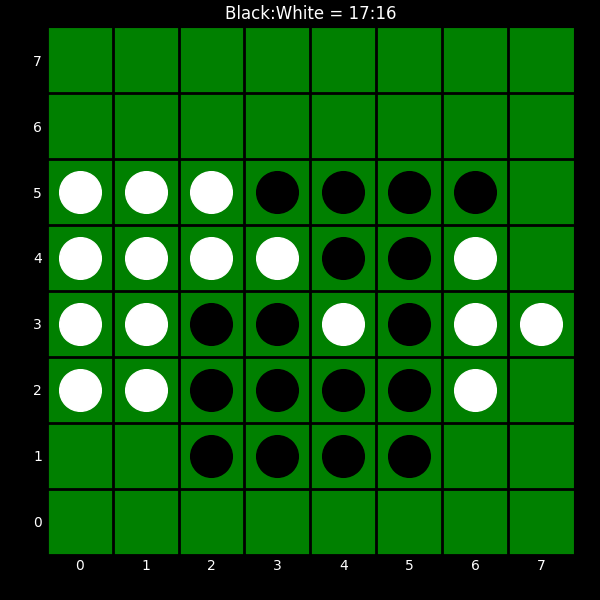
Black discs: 17
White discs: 16